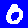
Digit: 0